Aerial crown-view tile of a tropical tree (Barro Colorado Island, Panama), acquired 20250217:
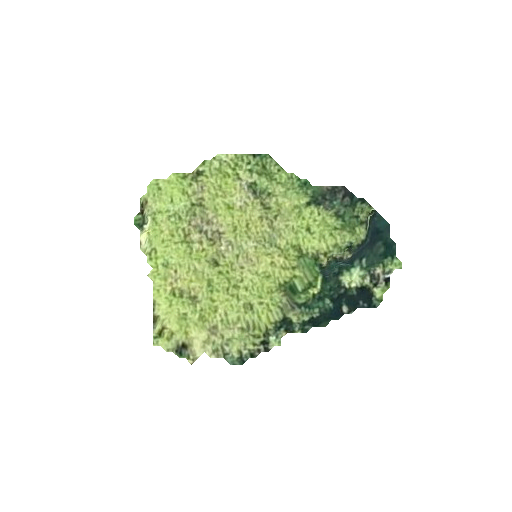
Species: Cordia alliodora
GBIF accepted scientific name: Cordia alliodora
Crown area: 57.696 m²